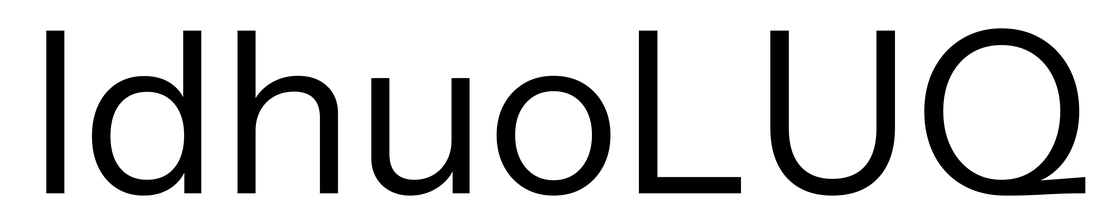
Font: InstrumentSans_Regular